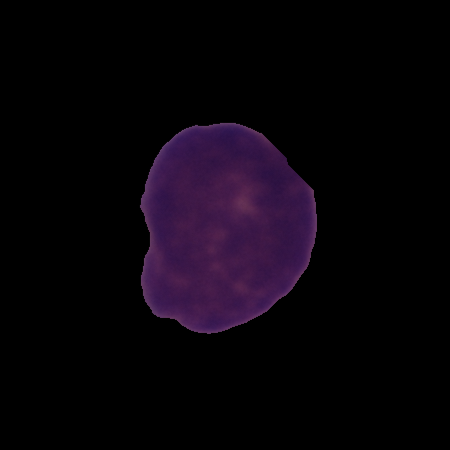
Label: cancer